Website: home-depot
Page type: newsletter-management
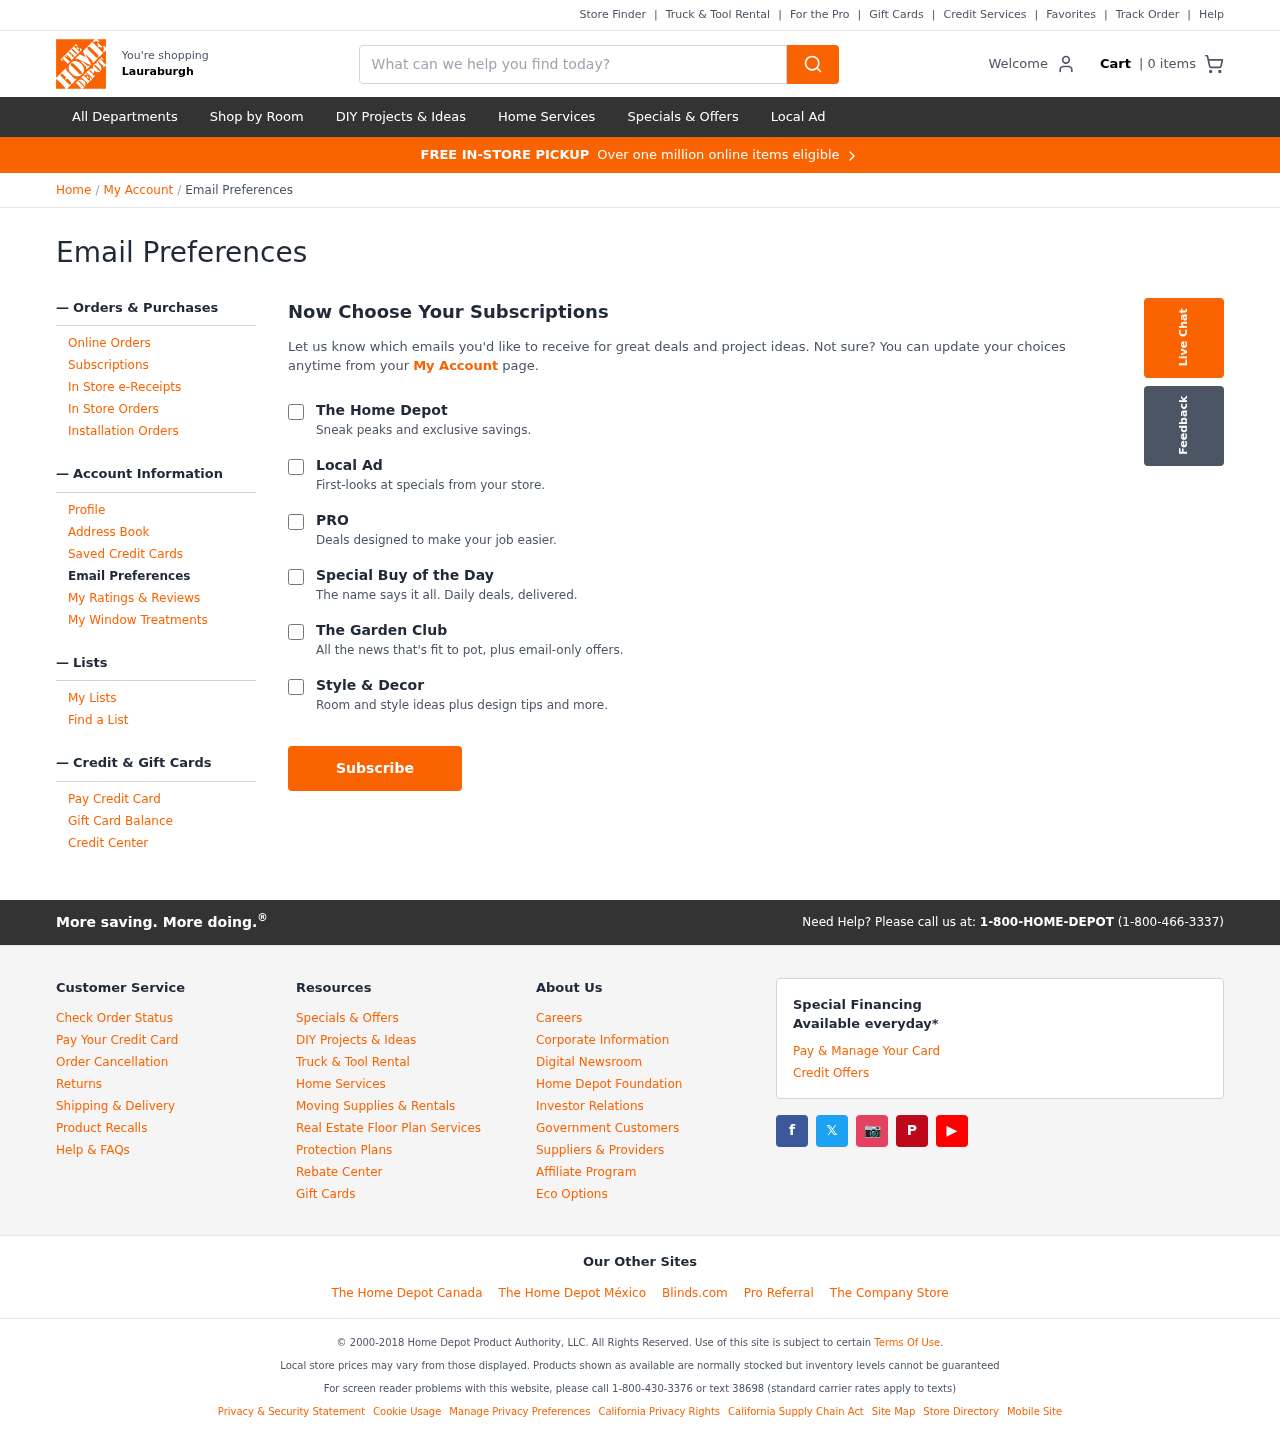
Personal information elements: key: PII_CITY
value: Lauraburgh
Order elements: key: ORDER_NUM_ITEMS
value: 0
Search elements: key: HEADER_SEARCH
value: What can we help you find today?